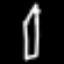
Label: pencil